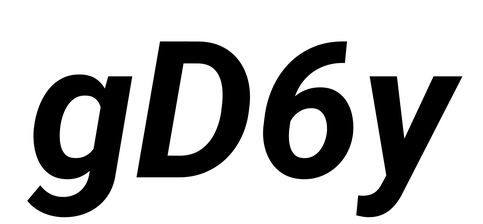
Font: Roboto-Italic_Bold_Italic